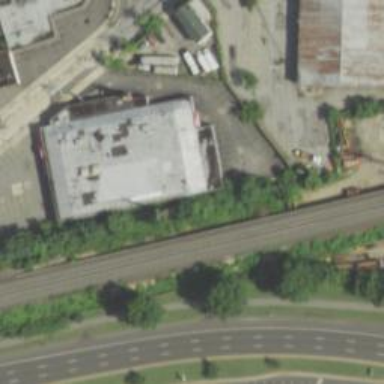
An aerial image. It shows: Building used for storage rental.